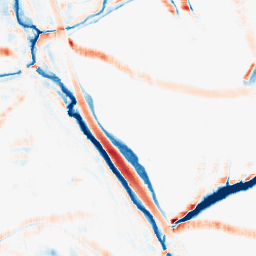
Category: morphological
Decomposition family: morphological_square
Decomposition parameters: operation: average
size: 15
Upsampling method: quadratic
Upsampling parameters: scale: 8
Upsampling scale: 8